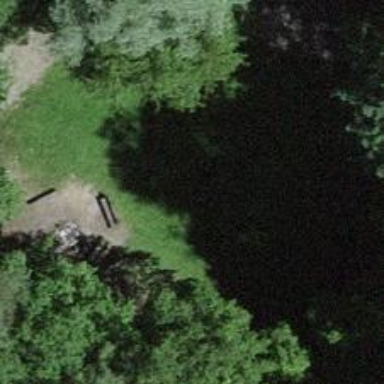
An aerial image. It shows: Picnic site for tourists.